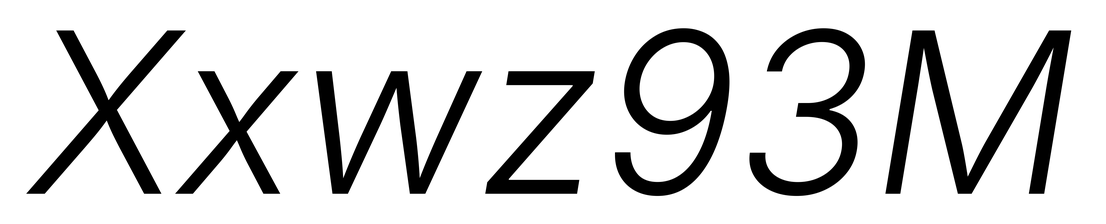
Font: Inter-Italic_Light_Italic